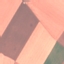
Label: AnnualCrop